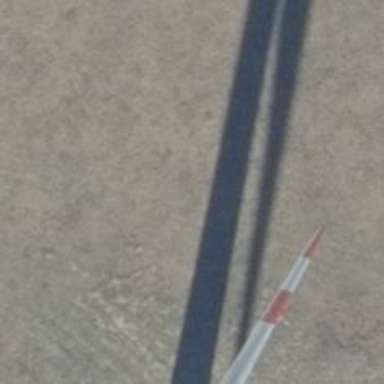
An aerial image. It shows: Wind generator with horizontal axis. The wind turbine is from Vestas.